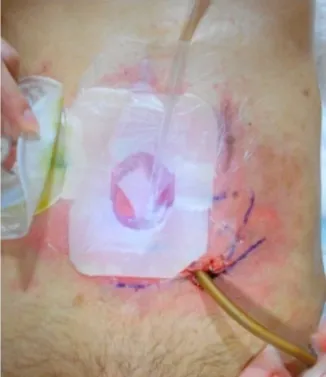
A, b: After percutaneous intestinal drainage.
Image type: medical_photograph (skin_photograph)